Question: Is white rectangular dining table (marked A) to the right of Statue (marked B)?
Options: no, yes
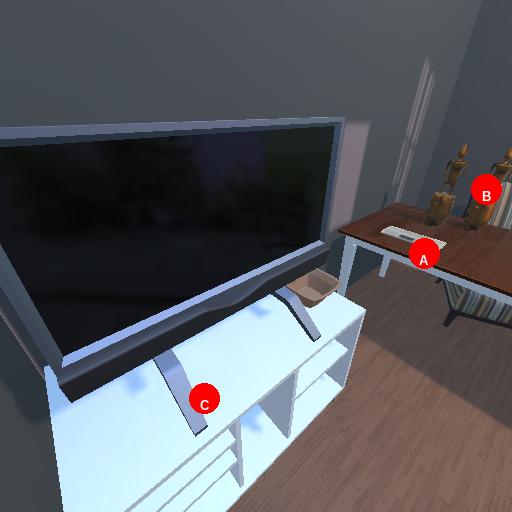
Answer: no